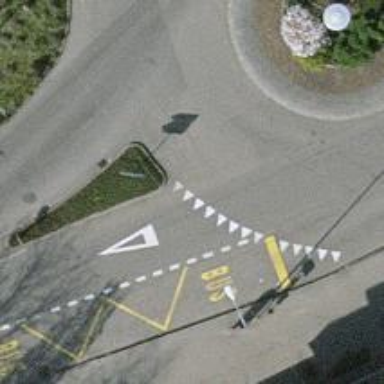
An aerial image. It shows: Bus stop for trolleybuses with designated stop position.